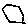
Label: hexagon